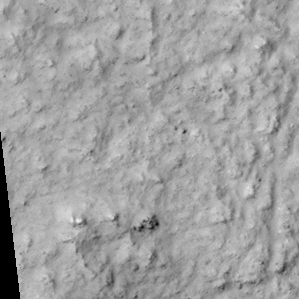
Label: non_frost